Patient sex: M
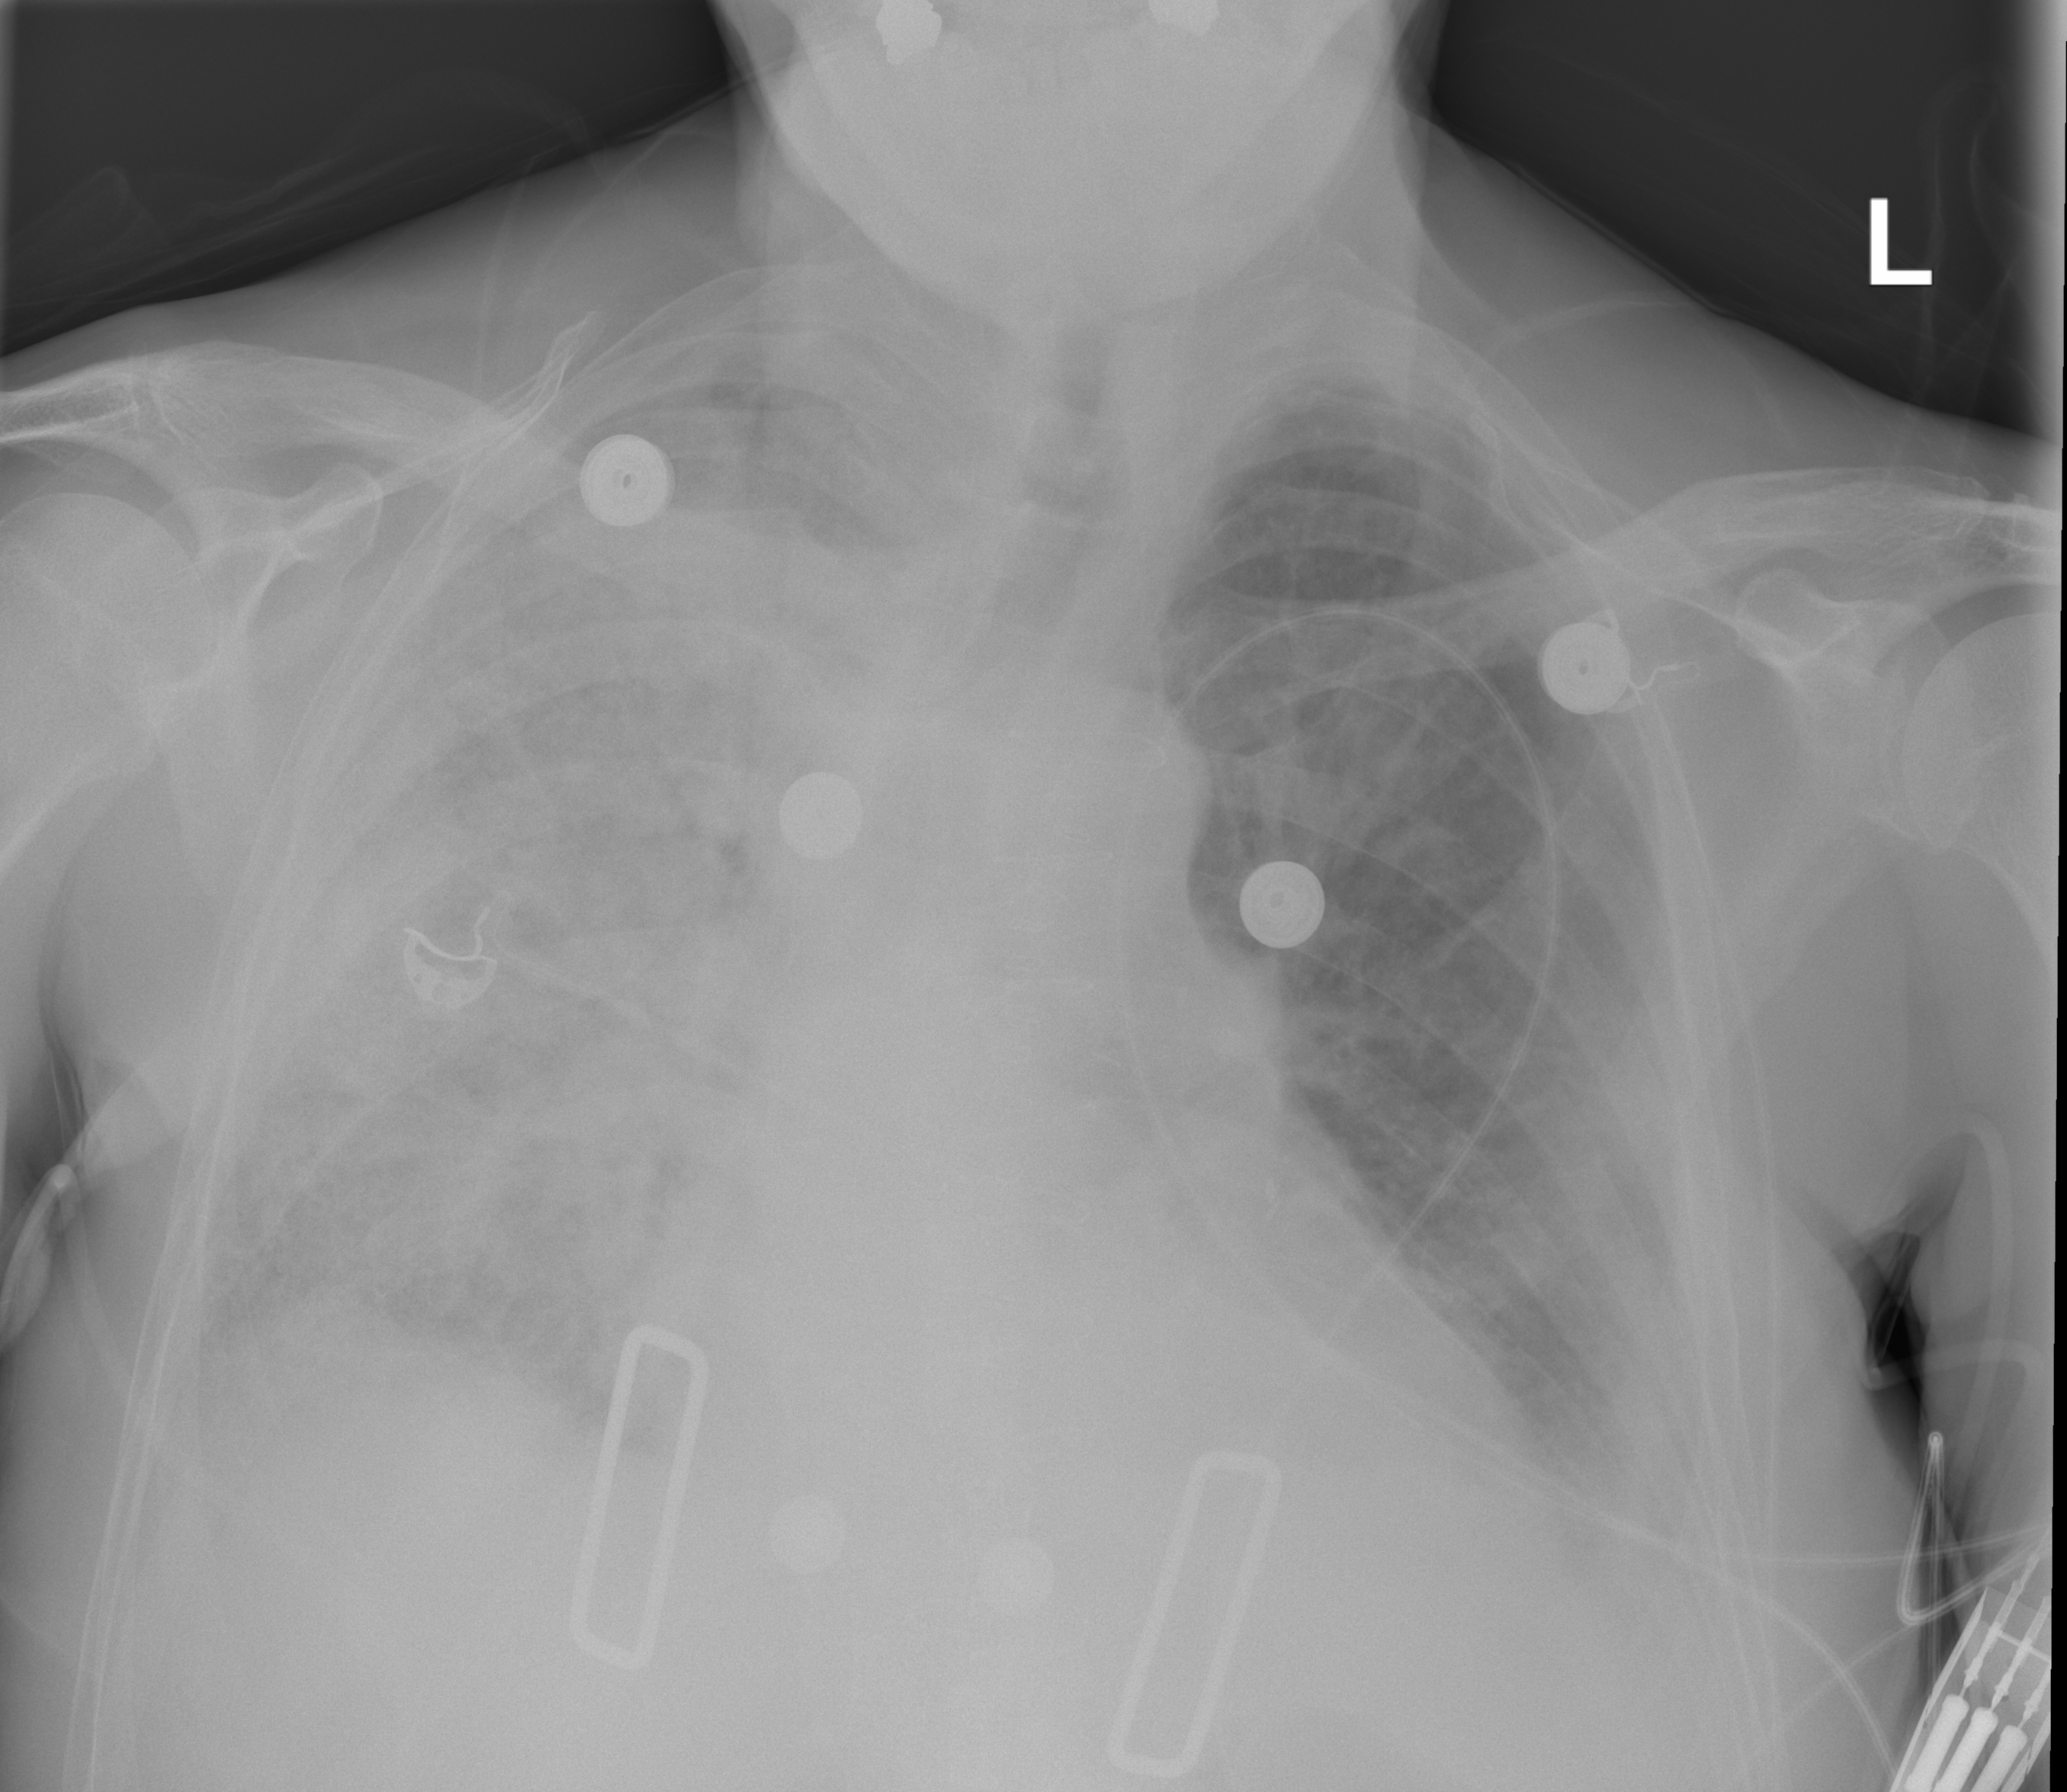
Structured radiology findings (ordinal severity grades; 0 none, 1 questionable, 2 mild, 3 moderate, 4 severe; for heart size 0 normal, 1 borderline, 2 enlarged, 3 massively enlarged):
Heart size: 2
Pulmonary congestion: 2
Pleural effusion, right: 2
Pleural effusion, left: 2
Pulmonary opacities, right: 4
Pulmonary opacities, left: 0
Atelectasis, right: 3
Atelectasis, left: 2